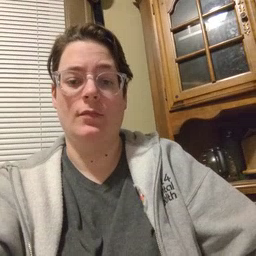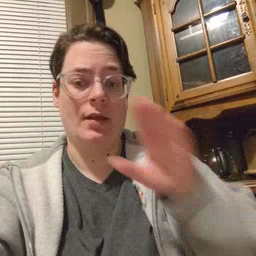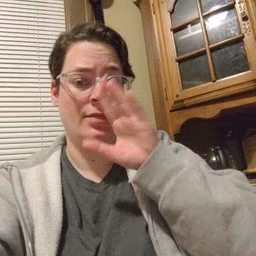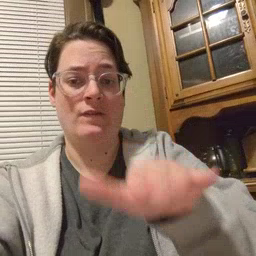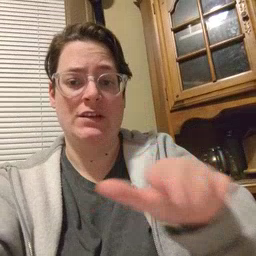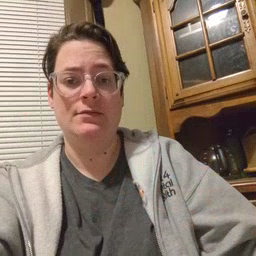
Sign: elephant